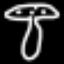
Label: mushroom